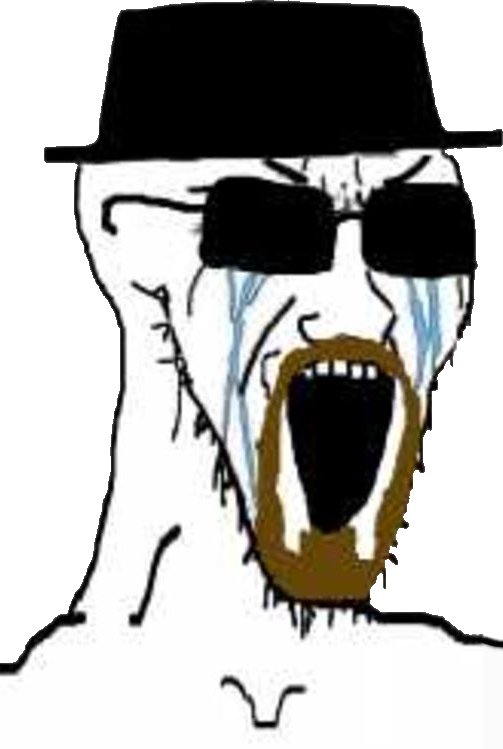
Label: 5_Soyjak